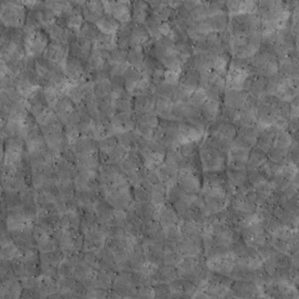
Label: non_frost